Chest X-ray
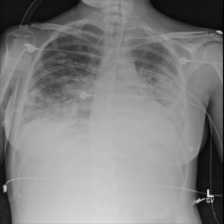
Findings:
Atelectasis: negative
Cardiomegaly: negative
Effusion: negative
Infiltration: negative
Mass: negative
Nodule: negative
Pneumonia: negative
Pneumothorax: negative
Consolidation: negative
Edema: negative
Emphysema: negative
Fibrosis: negative
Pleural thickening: negative
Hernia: negative